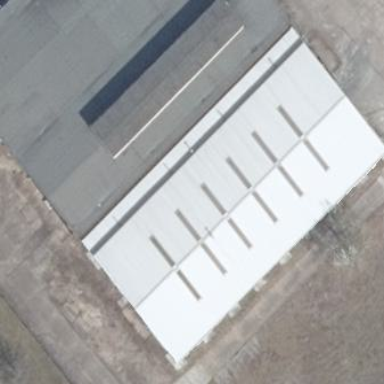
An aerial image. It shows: White building with gabled grey roof.